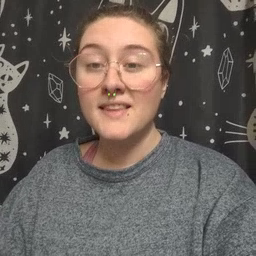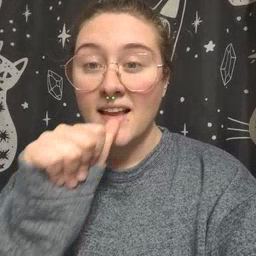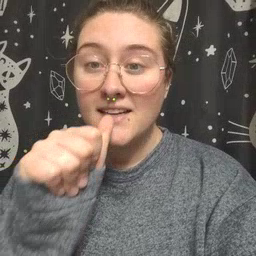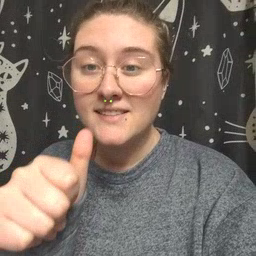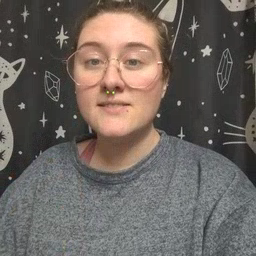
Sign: nuts